Question: I am trying to figure how to use different coordinate systems for x and y coordinates in the 'text()'or 'grid.text()' functions (or any other similar functions in R).
In the example below I'd like to set the Y coordinates of the 'text()' function at 10% from the bottom of the screen instead of using the scale of the Y scale. I can do it with 'grid.text()' with y = 0.1 but I do not know how to set X positions of 'grid.text()' to the X scale of the plot. Basically, I'd like to mix the capabilities of 'text()' and 'grid.text()' functions.
I know that 'grid.text' has an option of passing units but I can't figure out how to use the units from the plot.
'''
library(grid)
test= data.frame(
x = c(1,2,3),
y = c(12,10,3),
n = c(75,76,73)
)
par(mar = c(13,5,2,3))
plot(test$y ~ test$x,type="b")
text(x=test$x, y=-2, label=test$n, xpd=T)
'''

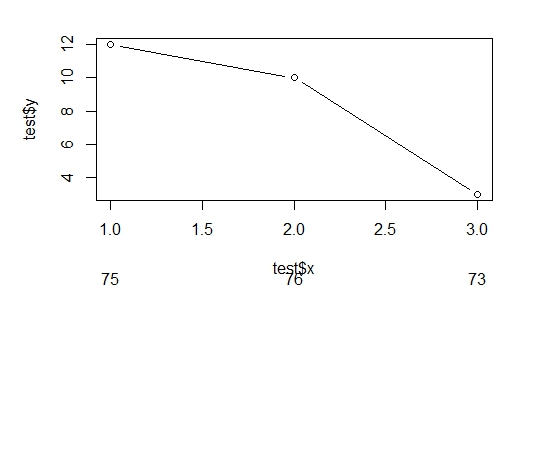
Answer: Rewritten:
Use grconvertY() to convert from the default 7 inch display dimensions to user coordinates:
'''
opar <- par(mar = c(13,5,2,3))
plot(test$y ~ test$x,type="b")
text(x=test$x, y=grconvertY(0.1*7 , "in", "user") , label=test$n, xpd=T)
par(opar)
'''
The default display is 7 inches square (at least on my machine) but you need to supply user coordinates to the 'text' function. 'grconvertY' and 'grconvertX' are able to perform that conversion, although you are satisfied with the user coordinates for the X dimension so you should not use 'grconvertX'.